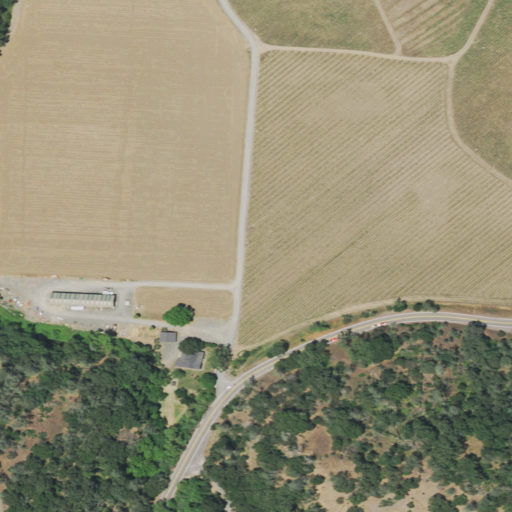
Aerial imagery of valley in California named Elder Valley containing grassland, open development, shrub, low intensity development, mixed forest, and evergreen forest